Field crop: tomato
Growth stage: 1
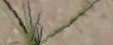
Species: cyperus